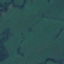
Label: Pasture